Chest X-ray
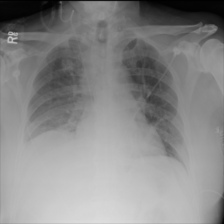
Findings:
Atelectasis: positive
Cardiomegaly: negative
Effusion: negative
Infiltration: negative
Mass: negative
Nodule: negative
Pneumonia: negative
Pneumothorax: negative
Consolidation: negative
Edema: negative
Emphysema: negative
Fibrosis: negative
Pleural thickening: negative
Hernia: negative